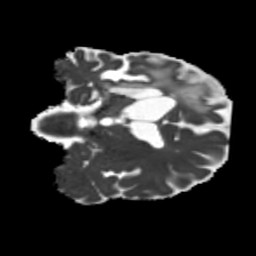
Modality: MD
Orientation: coronal
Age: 56
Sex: male
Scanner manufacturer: siemens
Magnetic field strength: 3 T
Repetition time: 5.25 s
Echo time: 0.08 s